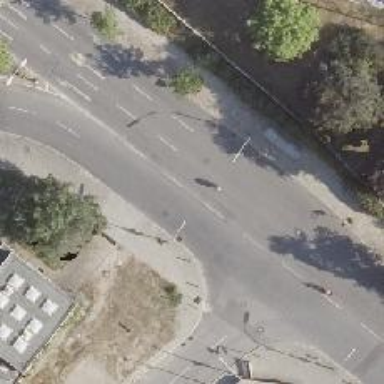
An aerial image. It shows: Tertiary road with asphalt surface. There are separate sidewalks on both sides.